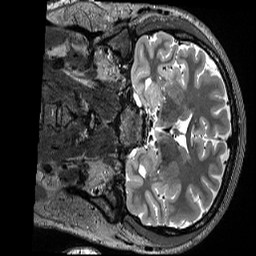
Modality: T2w
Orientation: coronal
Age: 30
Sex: male
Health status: healthy
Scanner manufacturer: siemens
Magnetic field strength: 3 T
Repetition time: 3.2 s
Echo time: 0.563 s